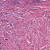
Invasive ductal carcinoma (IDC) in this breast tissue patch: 1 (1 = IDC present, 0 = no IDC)